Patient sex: M
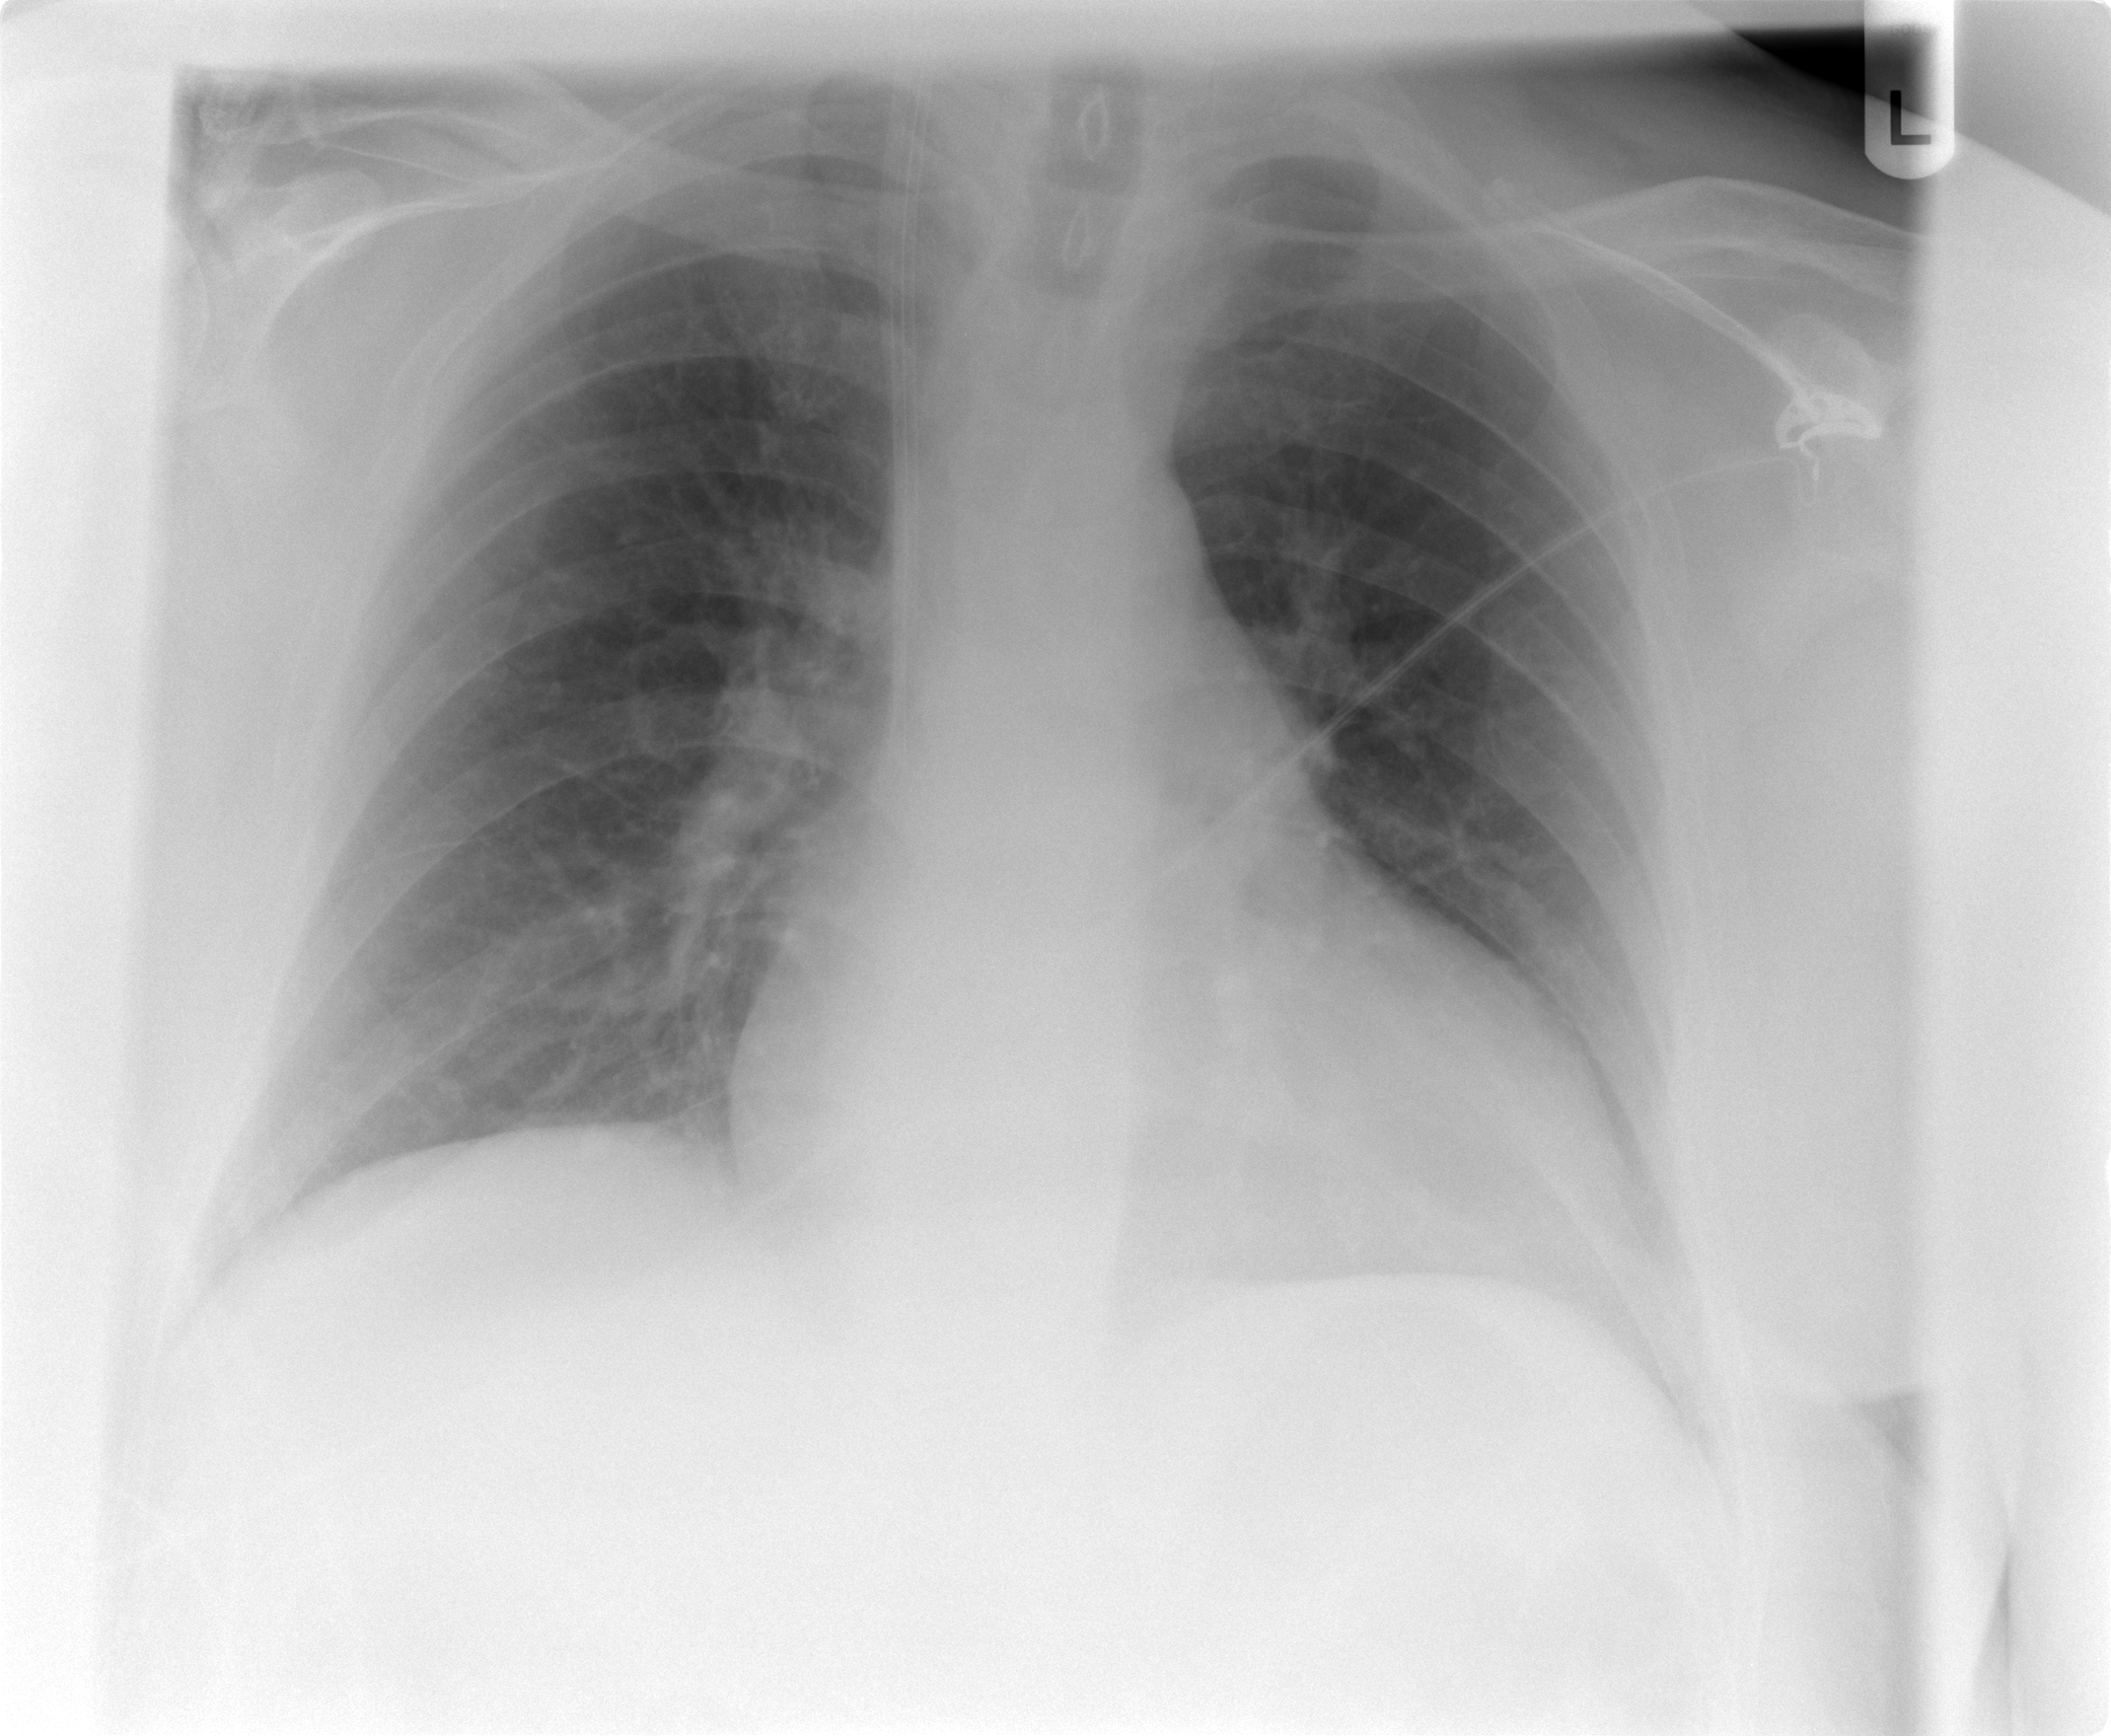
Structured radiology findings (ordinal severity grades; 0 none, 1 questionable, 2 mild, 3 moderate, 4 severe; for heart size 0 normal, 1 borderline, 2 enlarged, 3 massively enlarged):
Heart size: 2
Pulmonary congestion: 0
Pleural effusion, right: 0
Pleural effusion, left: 2
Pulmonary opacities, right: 0
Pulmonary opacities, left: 0
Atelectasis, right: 0
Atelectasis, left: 0